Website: apple
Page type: customer-info-address
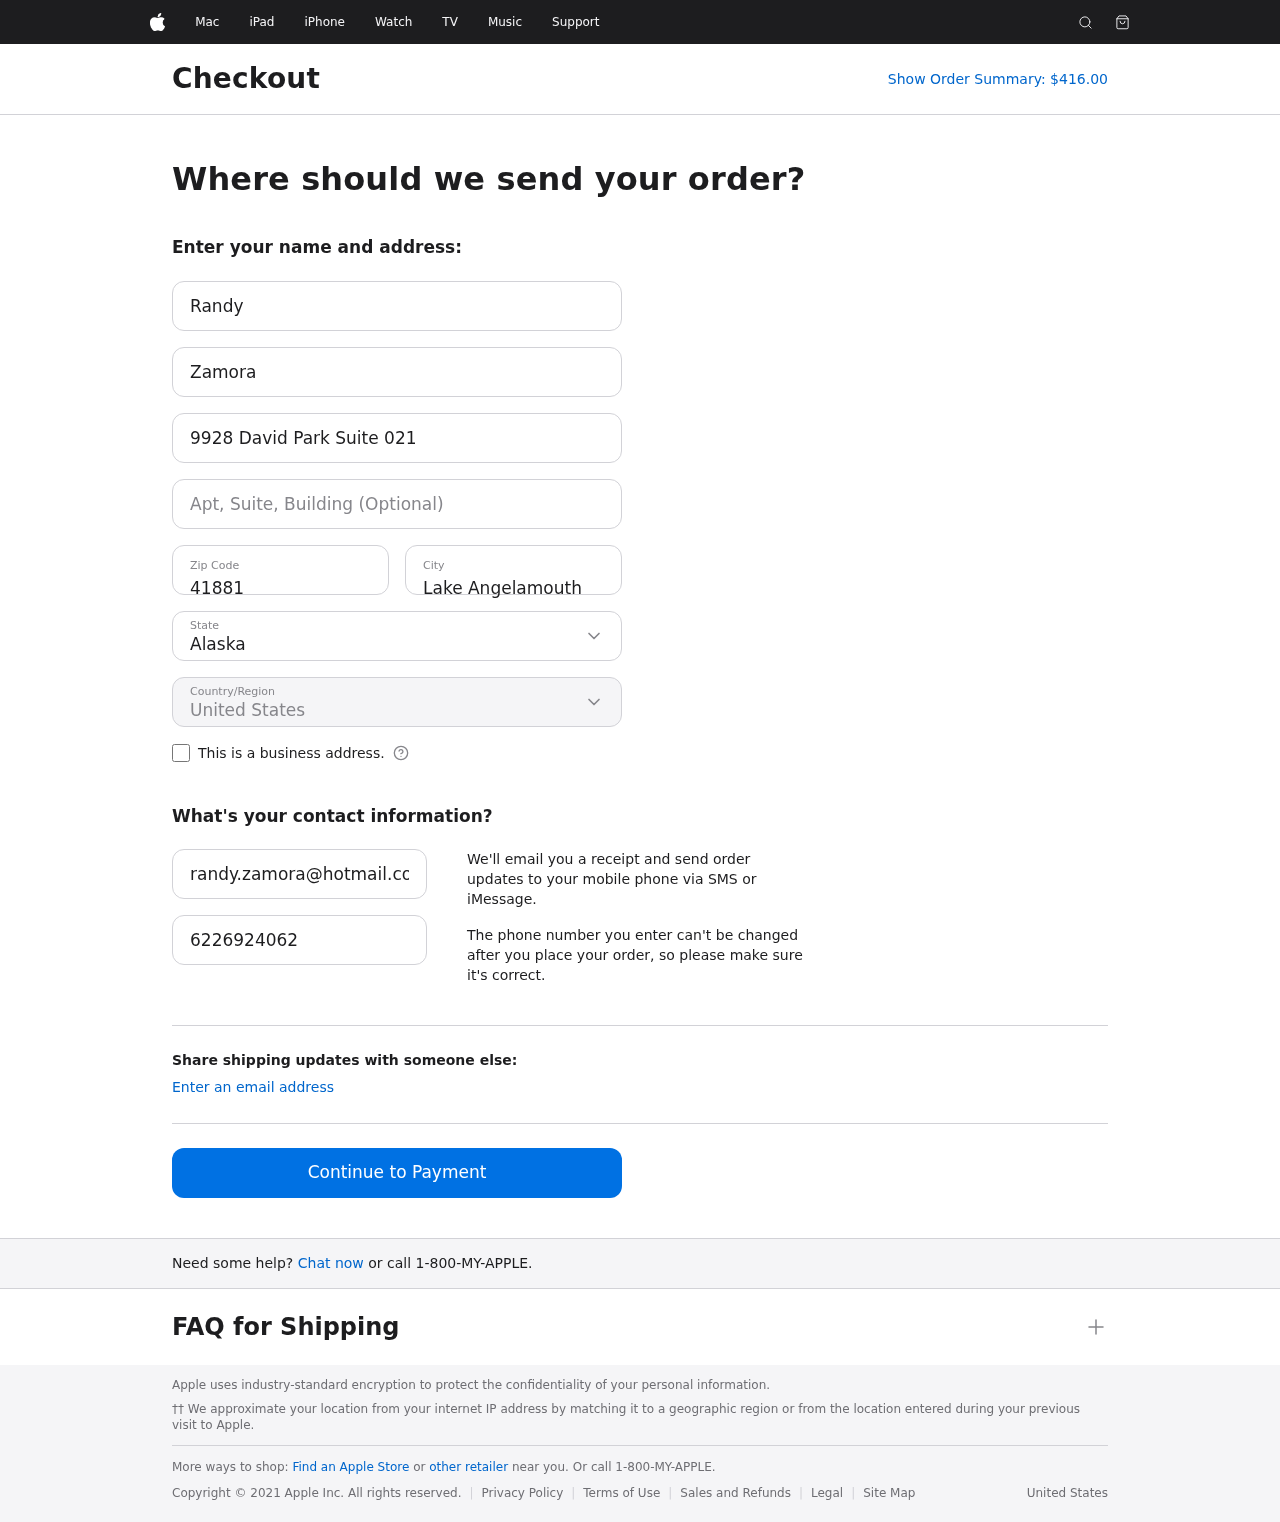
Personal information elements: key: PII_CITY
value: Lake Angelamouth
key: PII_COUNTRY
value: United States
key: PII_EMAIL
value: randy.zamora@hotmail.com
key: PII_FIRSTNAME
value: Randy
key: PII_LASTNAME
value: Zamora
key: PII_PHONE
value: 6226924062
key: PII_POSTCODE
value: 41881
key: PII_STATE
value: Alaska
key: PII_STREET
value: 9928 David Park Suite 021
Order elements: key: ORDER_TOTAL
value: Show Order Summary: $416.00